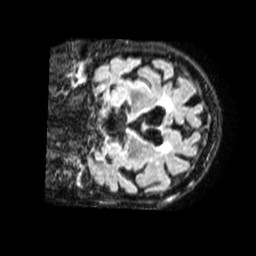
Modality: FLAIR
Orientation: coronal
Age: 85
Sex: female
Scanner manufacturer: philips
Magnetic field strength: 1.5 T
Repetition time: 4.8 s
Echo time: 0.3364 s